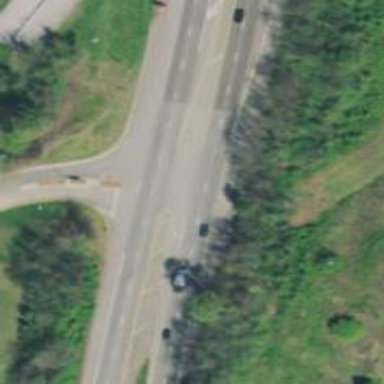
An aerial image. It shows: Trunk highway.